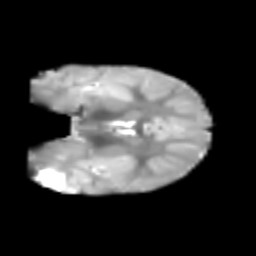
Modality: T2w
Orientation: coronal
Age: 7
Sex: male
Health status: healthy